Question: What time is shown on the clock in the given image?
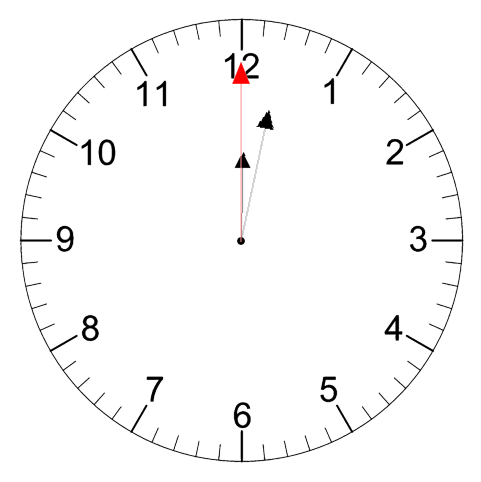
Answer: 12:02:00